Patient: sex M, age 36
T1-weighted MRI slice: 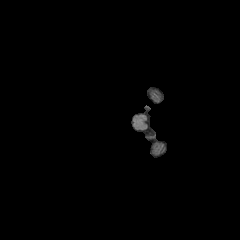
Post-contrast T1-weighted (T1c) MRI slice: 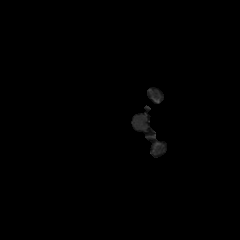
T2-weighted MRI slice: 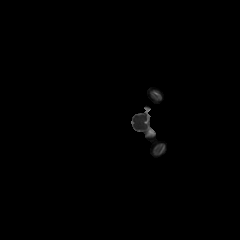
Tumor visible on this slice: no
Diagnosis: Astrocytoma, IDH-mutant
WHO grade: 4